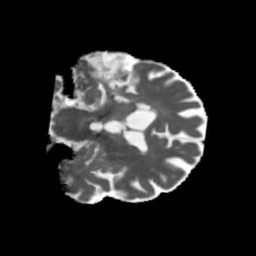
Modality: MD
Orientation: coronal
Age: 74
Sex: male
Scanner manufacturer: siemens
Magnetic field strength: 3 T
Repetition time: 5.47 s
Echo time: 0.0854 s